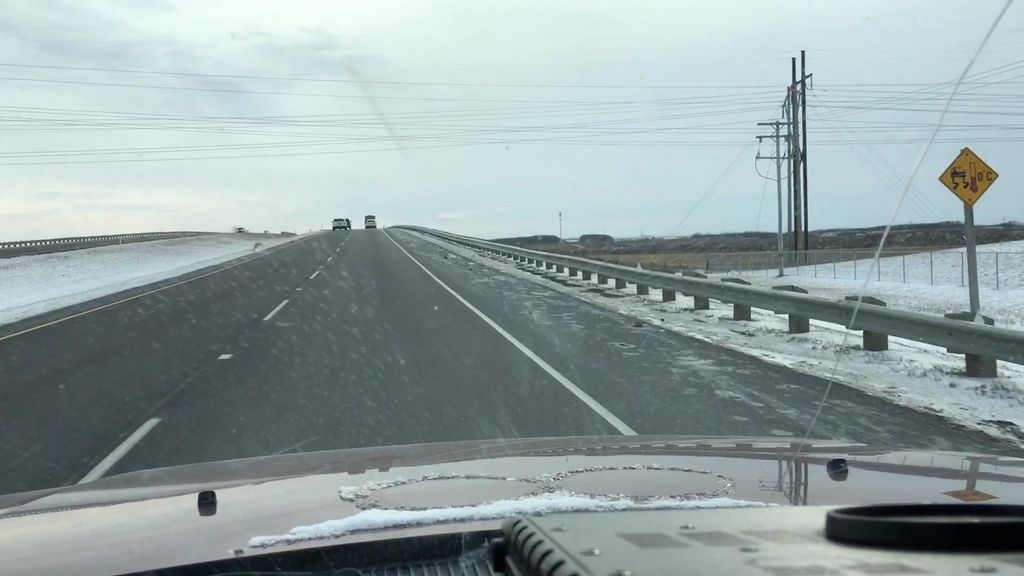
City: saskatoon